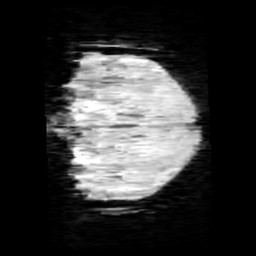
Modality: minIP
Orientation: coronal
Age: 10
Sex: female
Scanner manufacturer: siemens
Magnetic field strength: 3 T
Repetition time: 0.027 s
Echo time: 0.02 s